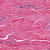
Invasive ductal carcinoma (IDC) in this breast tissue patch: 0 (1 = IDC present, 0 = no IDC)